Interaction volume radius: 10 \u00c5
Interaction volume height: 10 \u00c5
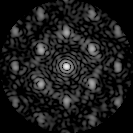
Disorder parameter: 0.4514